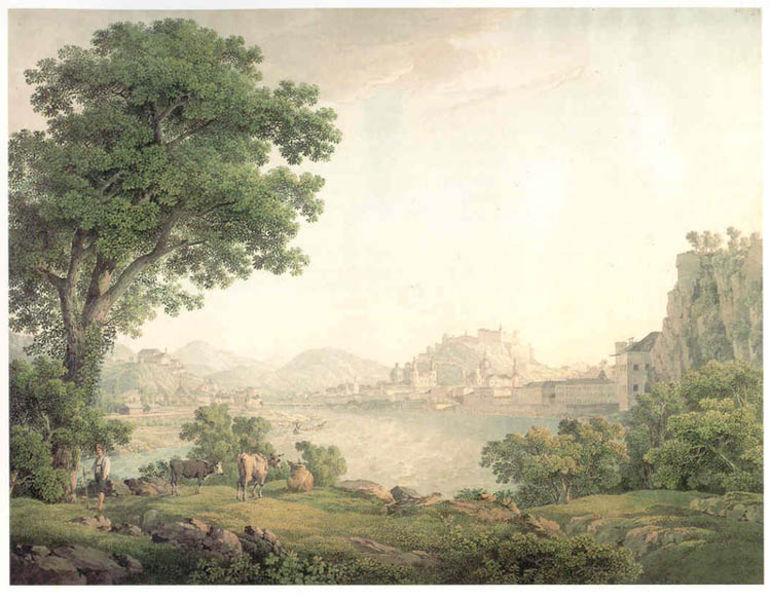
Titel: Blick von Nordwesten auf Salzburg
Künstler: Johann Jakob Strüdt
Standort: Karlsruhe
Institution: Staatliche Kunsthalle Karlsruhe
Schlagwörter: baum, berg, blau, blätter, felsen, gemälde, gewitter, himmel, mann, wasser, weiß, wolken, aquarell, bäume, fluss, gelb, grün, kirchturm, landschaft, menschen, see, stadt, ufer, braun, fenster, frau, hell, hintergrund, licht, szene, vordergrund, zeichnung, gebäude, gras, haus, schloss, tier, tiere, wiese, wolke, leute, malerei, mensch, stein, steine, bild, öl, bach, ferne, horizont, häuser, hügel, kühe, natur, stamm, strauch, vieh, weide, busch, büsche, gebüsch, gewässer, kirche, sonne, sträucher, person, pflanzen, wald, boot, pferd, hellblau, sommer, genrebild, italien, ort, vedute, berge, fels, gebirge, steilhang, dorf, mauer, dunst, nebel, tag, herde, kuh, rind, idylle, rast, hafen, romantik, junge, menschenleer, bauer, foto, panorama, stadtansicht, rinder, knabe, burg, diesig, dom, idyll, druck, leinwand, idealismus, ölmalerei, landschaftsbild, hel, lanschaft, thoma, mittelalter, passau, landwirtschaft, historismus, eiche, himel, arkadien, latzhose, esche, kraut, lederhose, bulle, ochse, stier, hirte, hirten, schäfer, fot, sakralbau, blätte, flüsse, friedlich, wehrbau, dörfer, nachen, salzburg, ideallandschaft, hirt, viech, felsblöcke, farmer, landmann, stadtprospekt, iralien, locus amönus, baum see hintergrundmensch, idyllw, die kuh macht muh